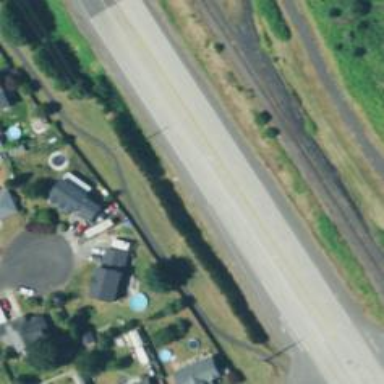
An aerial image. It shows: Trunk highway with sidewalk on the left.